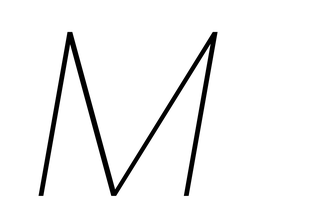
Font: Poppins-ThinItalic